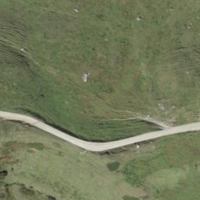
EUNIS habitat code: 26
Species observed at this site:
Achillea erba-rotta